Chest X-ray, PA view. Patient: 56 years old, sex F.
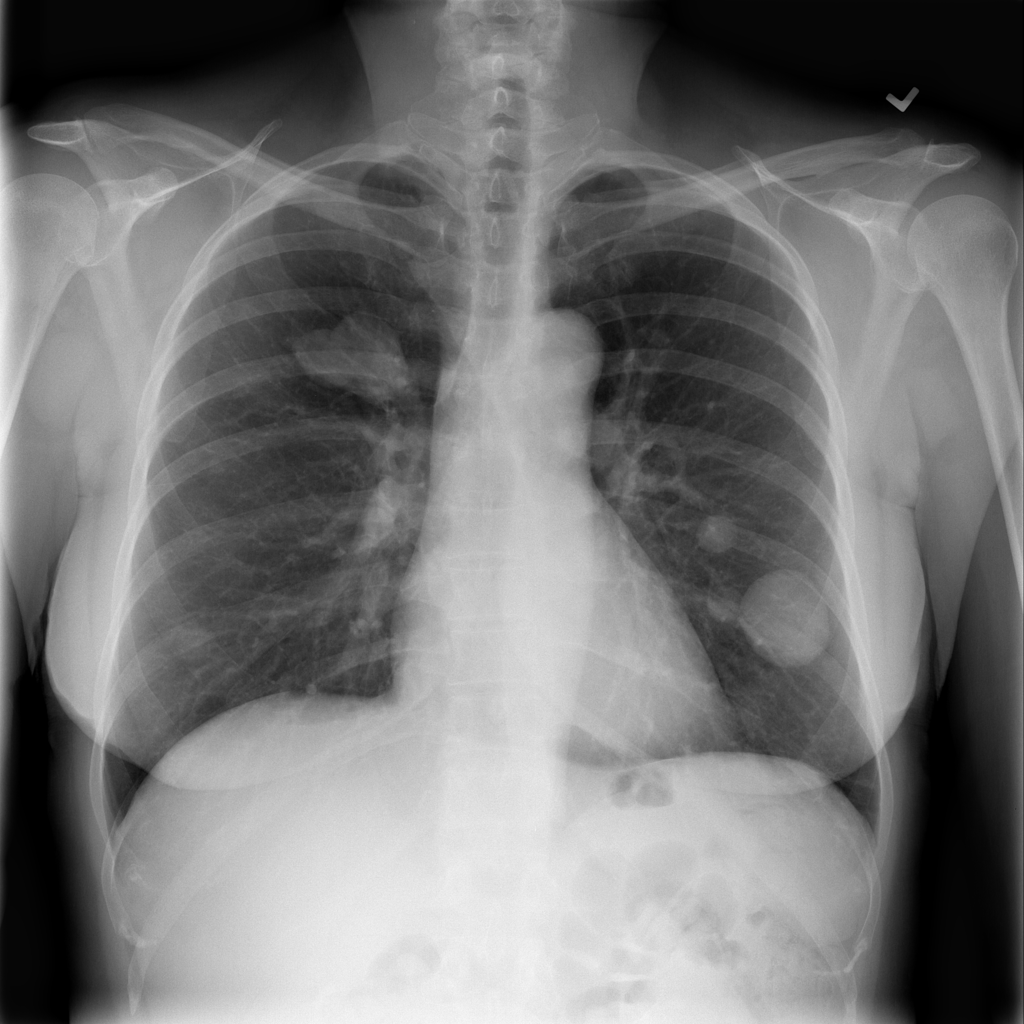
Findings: Mass